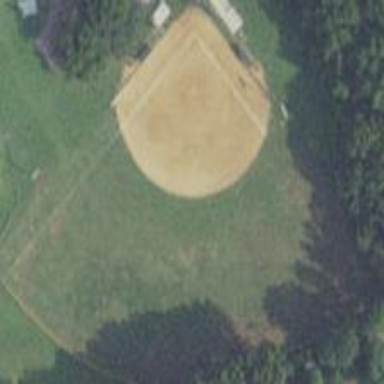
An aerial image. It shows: Baseball pitch for leisure land activities.